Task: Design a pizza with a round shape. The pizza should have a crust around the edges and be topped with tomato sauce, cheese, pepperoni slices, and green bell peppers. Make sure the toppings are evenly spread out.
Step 473:
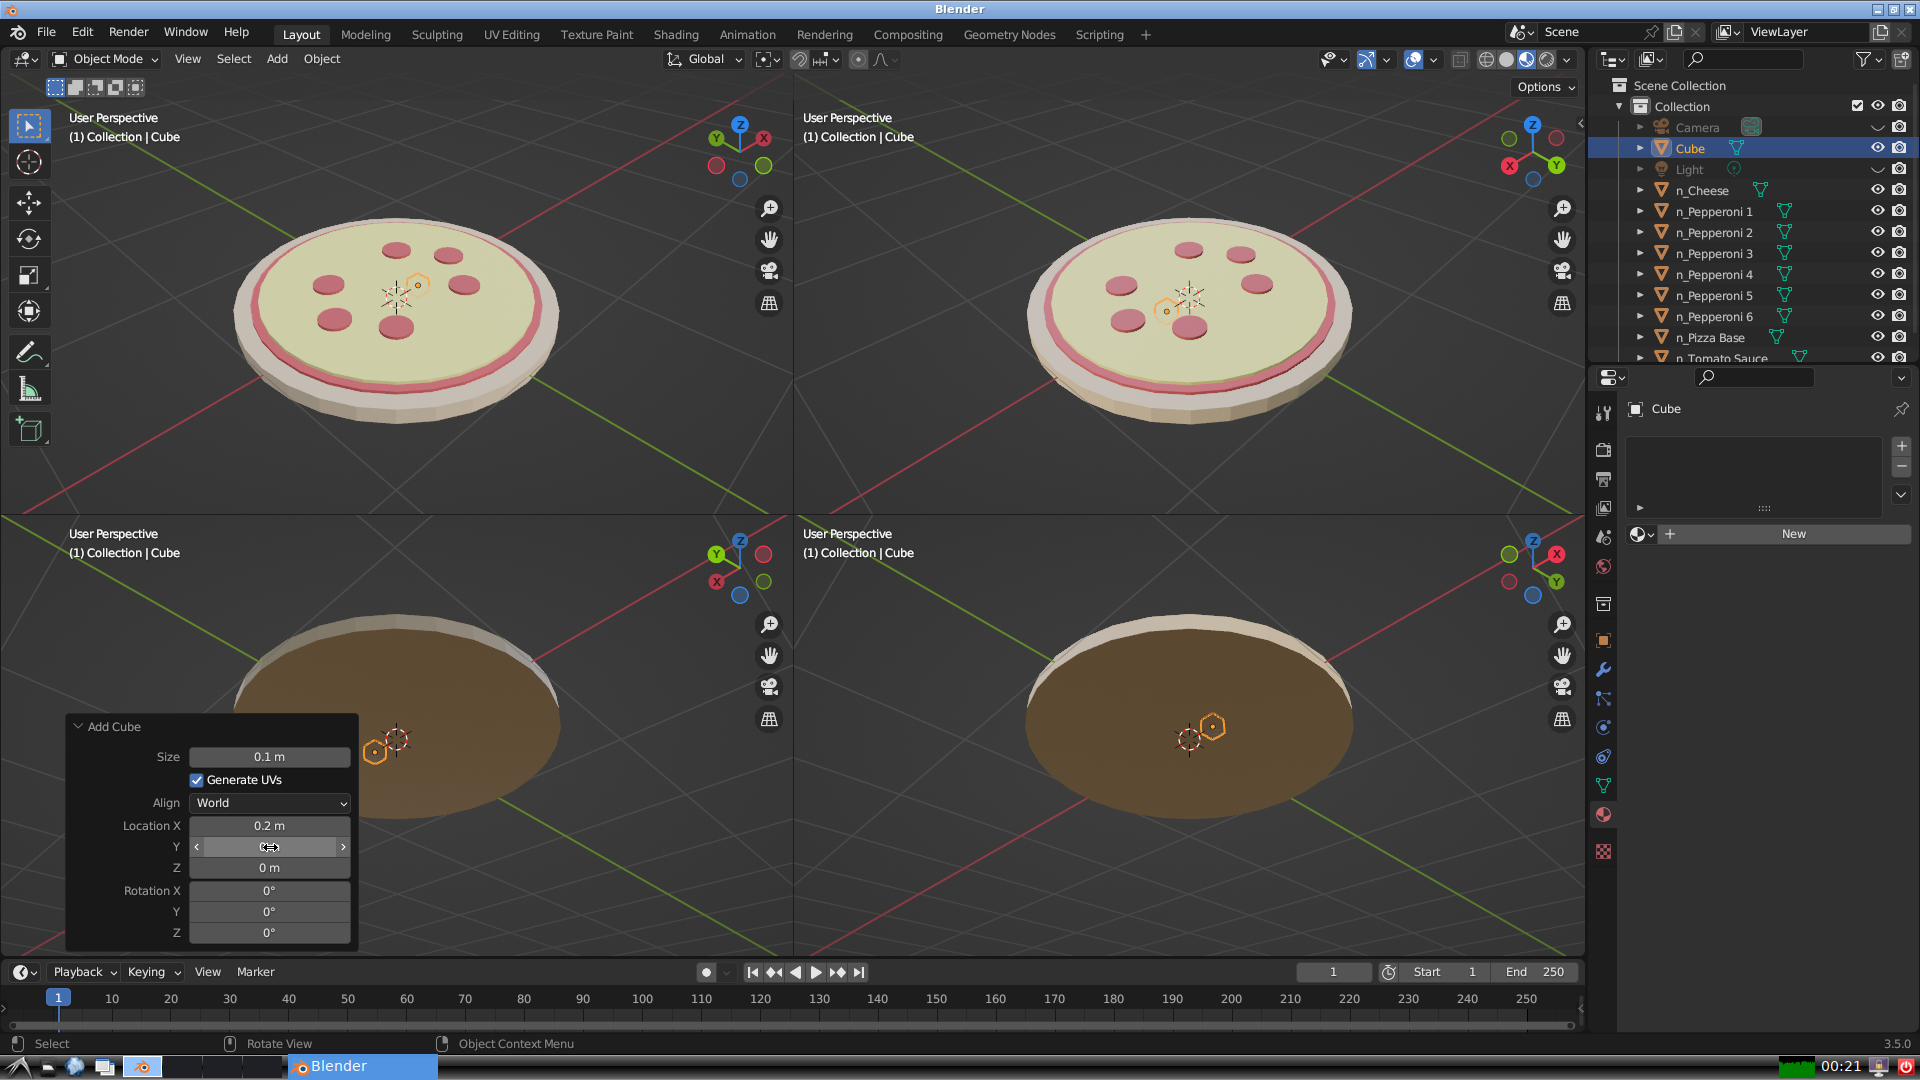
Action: click: no